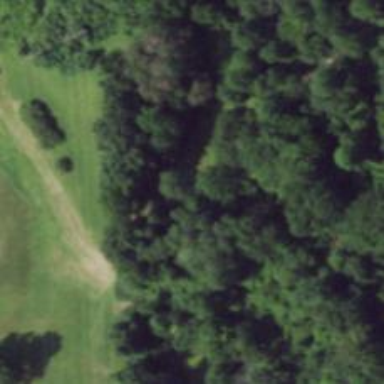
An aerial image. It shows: Disc golf hole.